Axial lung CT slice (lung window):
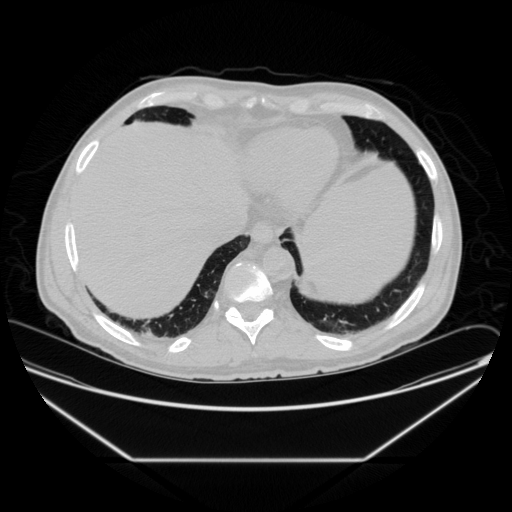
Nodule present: yes
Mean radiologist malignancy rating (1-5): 1